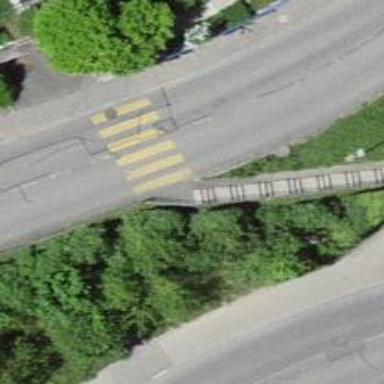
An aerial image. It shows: Zebra crossing on the road.